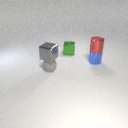
small blue metal cylinder to the right of small gray rubber sphere